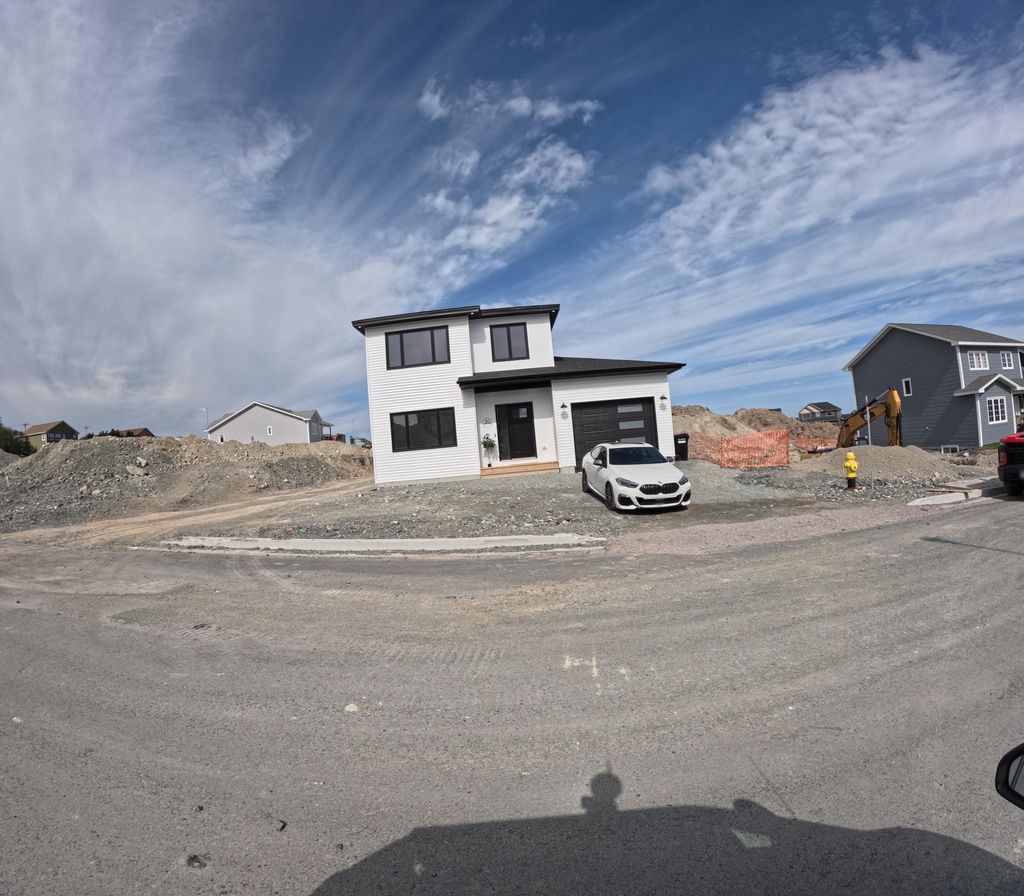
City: st_johns